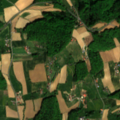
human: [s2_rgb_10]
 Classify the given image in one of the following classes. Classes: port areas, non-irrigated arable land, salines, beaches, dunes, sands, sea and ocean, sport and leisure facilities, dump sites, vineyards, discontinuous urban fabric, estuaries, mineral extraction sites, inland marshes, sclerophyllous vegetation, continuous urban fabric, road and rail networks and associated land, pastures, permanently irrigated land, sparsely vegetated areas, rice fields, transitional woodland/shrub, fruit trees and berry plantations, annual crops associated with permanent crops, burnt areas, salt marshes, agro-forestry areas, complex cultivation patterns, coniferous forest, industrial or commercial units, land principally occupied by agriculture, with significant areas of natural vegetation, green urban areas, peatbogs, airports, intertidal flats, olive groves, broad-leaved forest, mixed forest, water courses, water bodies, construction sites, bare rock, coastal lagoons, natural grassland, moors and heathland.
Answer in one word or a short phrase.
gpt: non-irrigated arable land, complex cultivation patterns, land principally occupied by agriculture, with significant areas of natural vegetation, broad-leaved forest